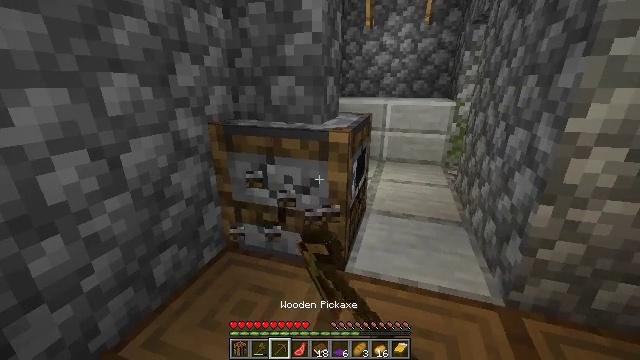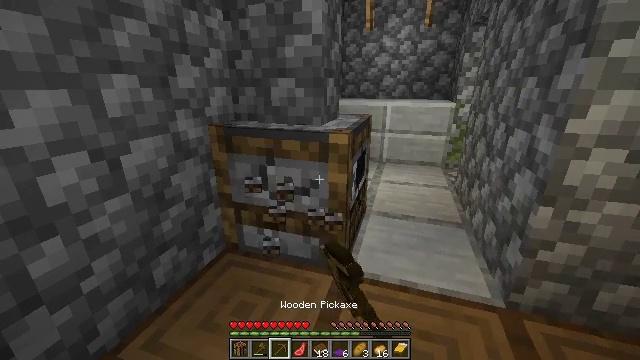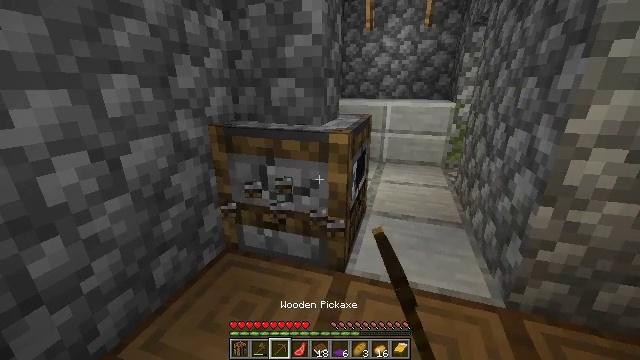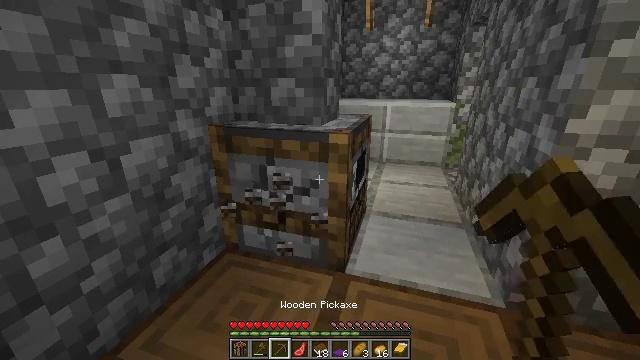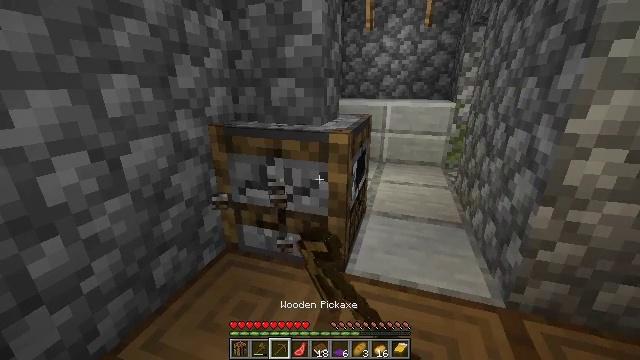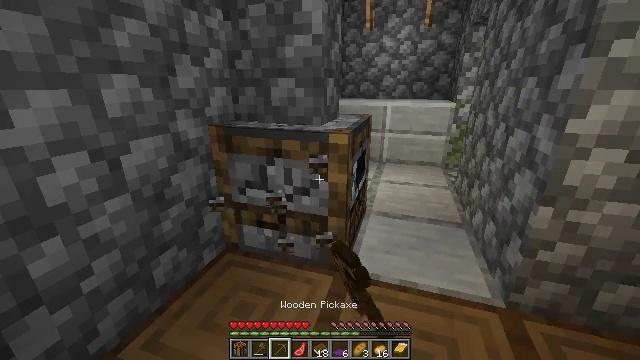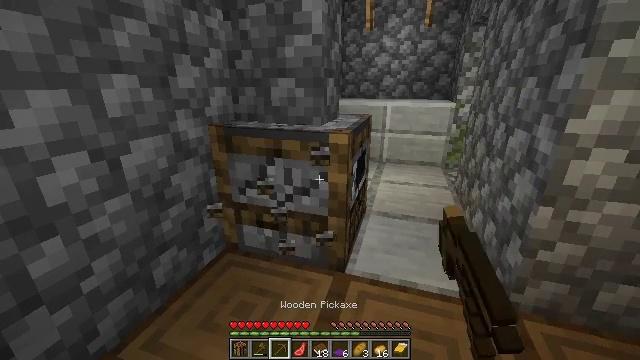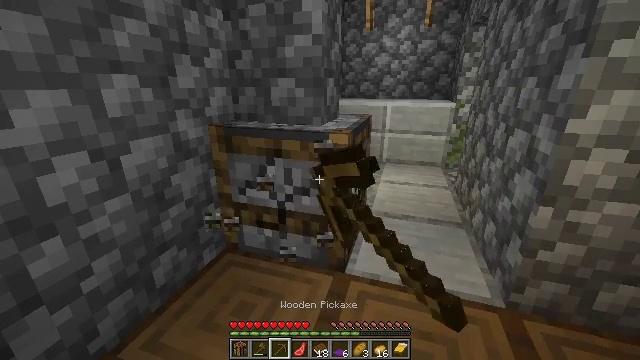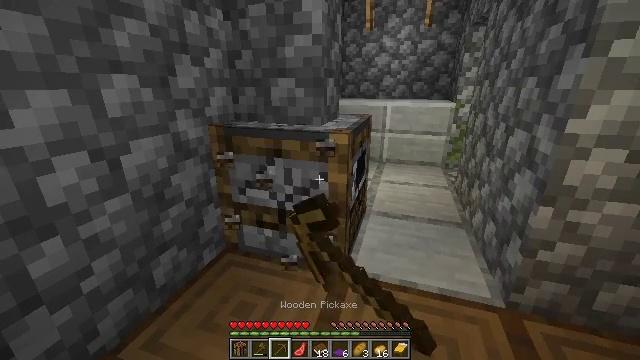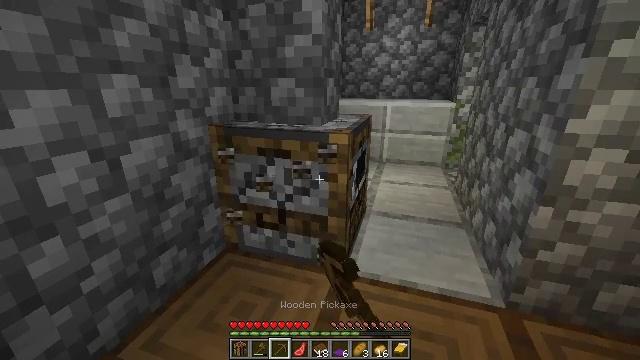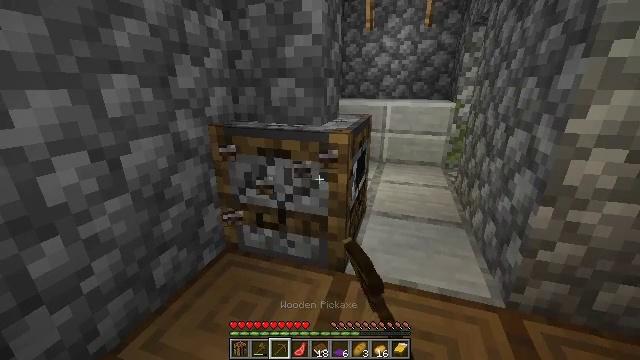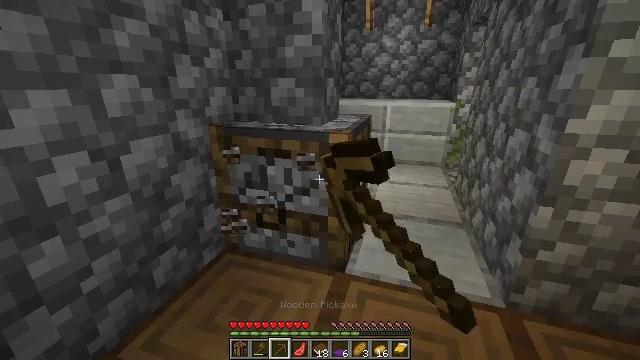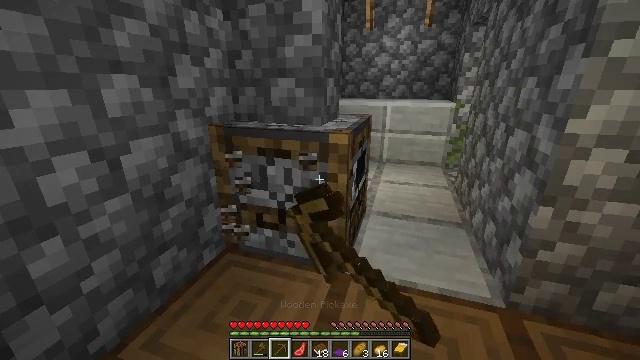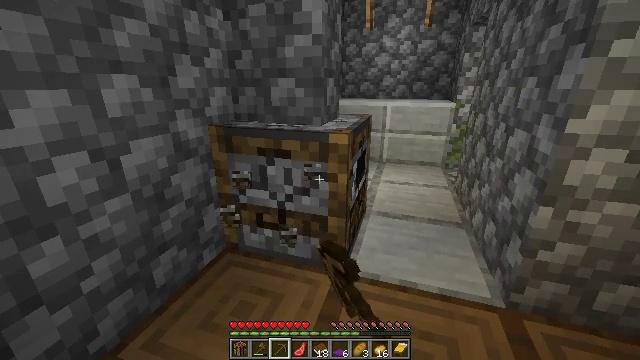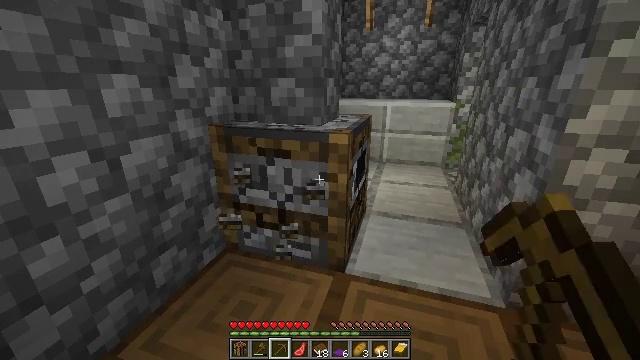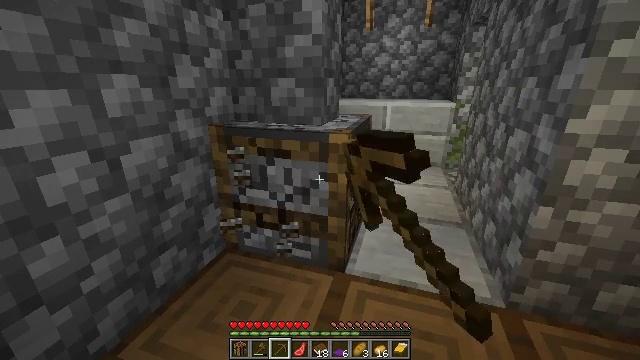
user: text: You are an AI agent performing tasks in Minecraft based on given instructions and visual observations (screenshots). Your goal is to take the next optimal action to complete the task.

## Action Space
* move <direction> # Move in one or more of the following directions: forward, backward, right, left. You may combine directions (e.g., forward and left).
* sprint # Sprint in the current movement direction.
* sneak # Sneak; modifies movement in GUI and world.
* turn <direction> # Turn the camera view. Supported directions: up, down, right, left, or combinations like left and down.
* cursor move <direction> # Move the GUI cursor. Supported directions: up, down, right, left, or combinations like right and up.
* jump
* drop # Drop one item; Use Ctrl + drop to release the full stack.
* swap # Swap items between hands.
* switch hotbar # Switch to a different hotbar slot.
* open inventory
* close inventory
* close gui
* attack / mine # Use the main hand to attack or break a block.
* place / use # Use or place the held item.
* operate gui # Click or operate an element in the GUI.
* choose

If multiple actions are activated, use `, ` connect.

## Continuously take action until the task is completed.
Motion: motion action
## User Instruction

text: Left-click on the smoker to mine it.
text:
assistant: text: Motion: sneak, attack / mine
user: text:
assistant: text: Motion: sneak, attack / mine
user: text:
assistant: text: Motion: sneak, attack / mine
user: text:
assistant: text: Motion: sneak, attack / mine
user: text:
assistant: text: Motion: sneak, attack / mine
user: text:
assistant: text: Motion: sneak, attack / mine
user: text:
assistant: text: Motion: sneak, attack / mine
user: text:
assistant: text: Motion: sneak, attack / mine
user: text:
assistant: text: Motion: sneak, attack / mine
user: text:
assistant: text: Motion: sneak, attack / mine
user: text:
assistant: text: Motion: sneak, attack / mine
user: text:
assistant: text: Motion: sneak, attack / mine
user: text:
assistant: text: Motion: sneak, attack / mine
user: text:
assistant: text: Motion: sneak, attack / mine
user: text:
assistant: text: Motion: sneak, attack / mine
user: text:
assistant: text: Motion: sneak, attack / mine
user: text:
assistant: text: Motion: sneak, attack / mine
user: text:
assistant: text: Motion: sneak, attack / mine
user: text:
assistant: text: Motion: sneak, attack / mine
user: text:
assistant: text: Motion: sneak, attack / mine
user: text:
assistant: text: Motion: sneak, attack / mine
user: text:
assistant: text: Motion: sneak, attack / mine
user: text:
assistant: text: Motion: sneak, attack / mine
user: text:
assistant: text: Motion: sneak, attack / mine
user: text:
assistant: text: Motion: sneak, attack / mine
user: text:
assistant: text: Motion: sneak, attack / mine
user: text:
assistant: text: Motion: sneak, attack / mine
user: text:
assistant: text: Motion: sneak, attack / mine
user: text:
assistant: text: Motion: sneak, attack / mine
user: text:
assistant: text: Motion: sneak, attack / mine